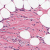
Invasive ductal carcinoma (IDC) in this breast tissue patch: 0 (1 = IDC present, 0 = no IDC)